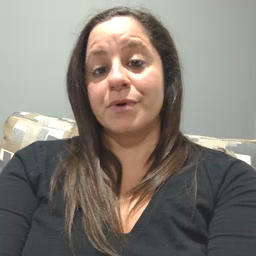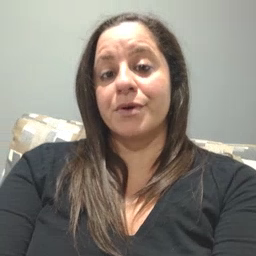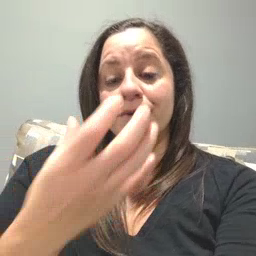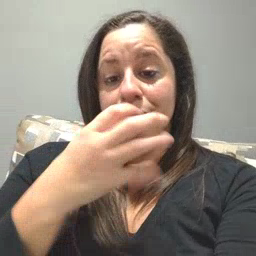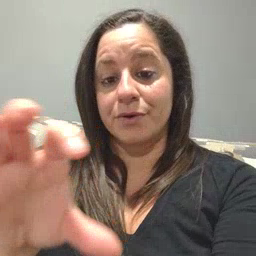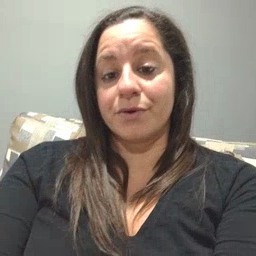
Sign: hot